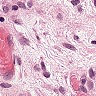
Metastatic tissue present: yes